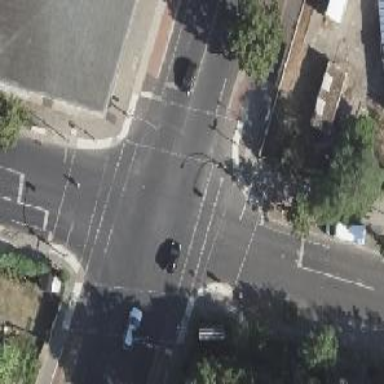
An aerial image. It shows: Unclassified road with asphalt surface and lane markings. There are parallel parking lanes on both sides of the road.